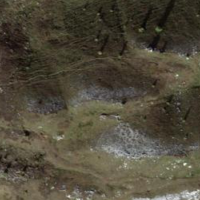
EUNIS habitat code: 26
Species observed at this site:
Kalmia procumbens